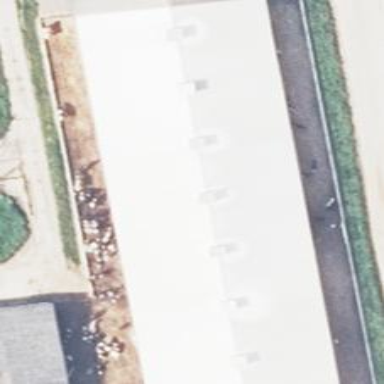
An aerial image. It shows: Cowshed building.